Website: bh-photo
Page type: store-pickup
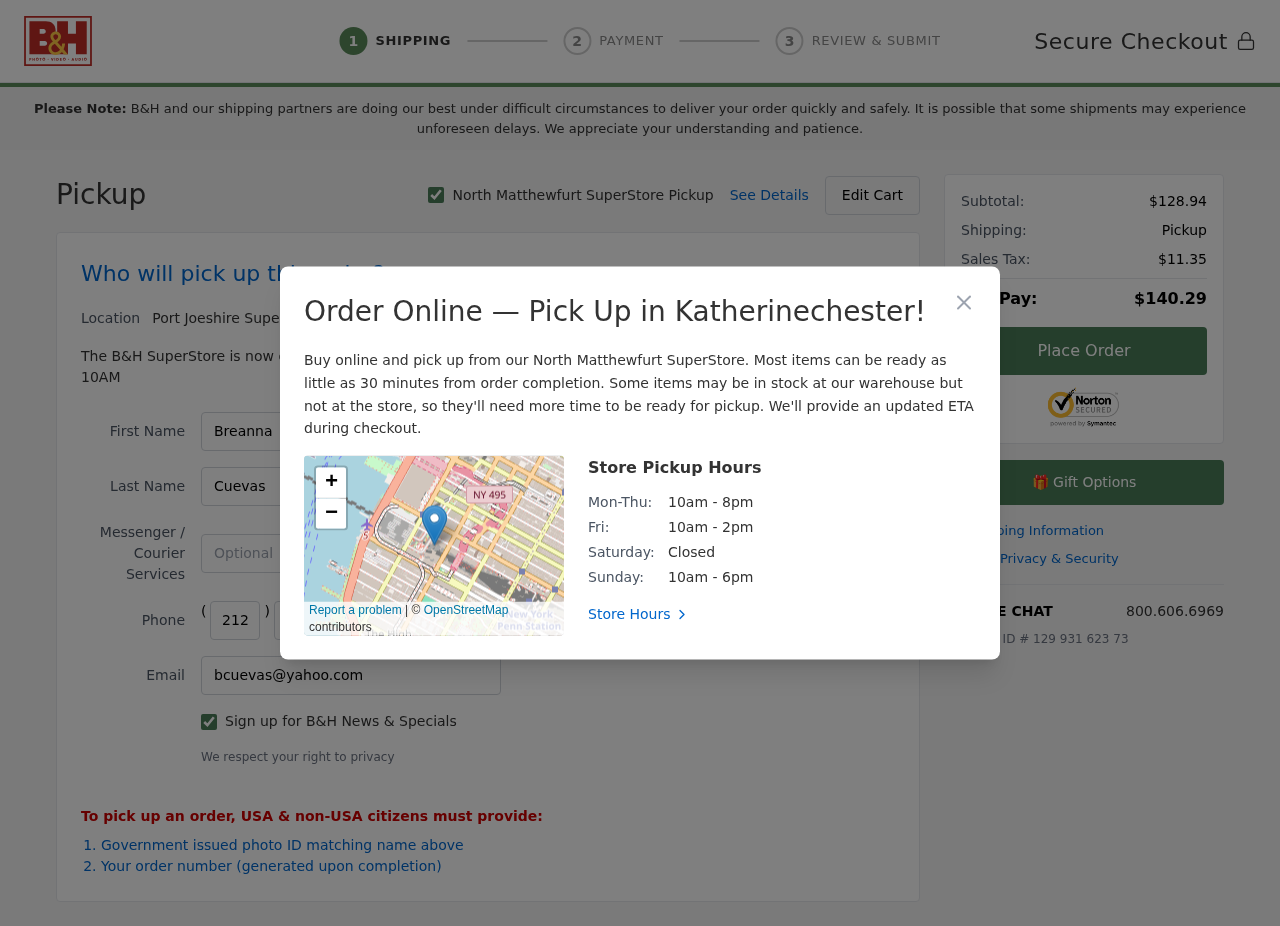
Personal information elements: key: PII_CITY
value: North Matthewfurt
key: PII_CITY2
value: Port Joeshire
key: PII_CITY3
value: Katherinechester
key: PII_EMAIL
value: bcuevas@yahoo.com
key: PII_FIRSTNAME
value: Breanna
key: PII_LASTNAME
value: Cuevas
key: PII_PHONE_AREA
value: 212
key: PII_PHONE_PREFIX
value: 806
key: PII_PHONE_SUFFIX
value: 7400
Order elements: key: ORDER_SUBTOTAL
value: $128.94
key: ORDER_TAX
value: $11.35
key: ORDER_TOTAL
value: $140.29
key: ORDER_ID
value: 129 931 623 73